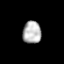
Tissue: prostate
Cell type: T cells
Senescence score: 0.2886
Nuclear area (px): 405
Mean DAPI intensity: 181.523